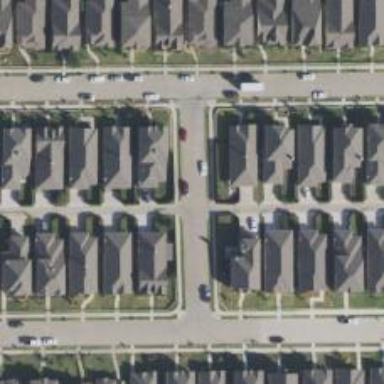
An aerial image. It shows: Residential road with separate sidewalk.